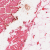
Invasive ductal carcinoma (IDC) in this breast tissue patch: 0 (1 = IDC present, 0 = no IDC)